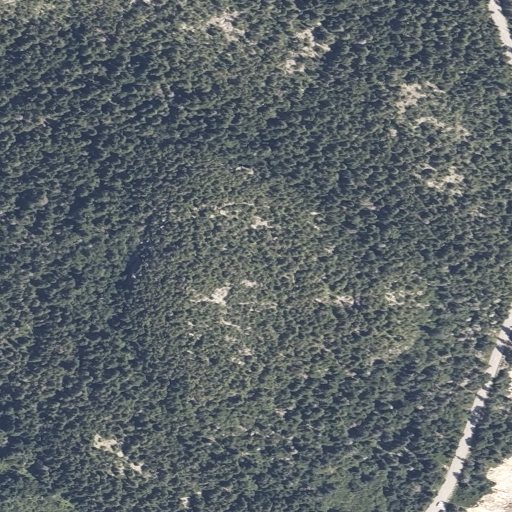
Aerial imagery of mountain in Maine named The Anvil containing evergreen forest, grassland, medium intensity development, high intensity development, open development, and low intensity development